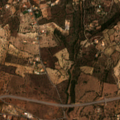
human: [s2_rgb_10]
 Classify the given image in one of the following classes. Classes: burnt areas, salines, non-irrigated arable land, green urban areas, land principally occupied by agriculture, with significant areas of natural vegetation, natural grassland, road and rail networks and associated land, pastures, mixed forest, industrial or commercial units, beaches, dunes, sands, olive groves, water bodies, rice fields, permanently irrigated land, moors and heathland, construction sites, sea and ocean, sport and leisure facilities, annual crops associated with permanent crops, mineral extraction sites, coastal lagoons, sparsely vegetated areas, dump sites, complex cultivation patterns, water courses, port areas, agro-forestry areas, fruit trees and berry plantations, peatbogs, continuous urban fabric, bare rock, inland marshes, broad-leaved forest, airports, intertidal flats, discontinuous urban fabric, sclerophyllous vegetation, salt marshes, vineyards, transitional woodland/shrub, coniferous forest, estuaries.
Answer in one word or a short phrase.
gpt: annual crops associated with permanent crops, land principally occupied by agriculture, with significant areas of natural vegetation